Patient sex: M
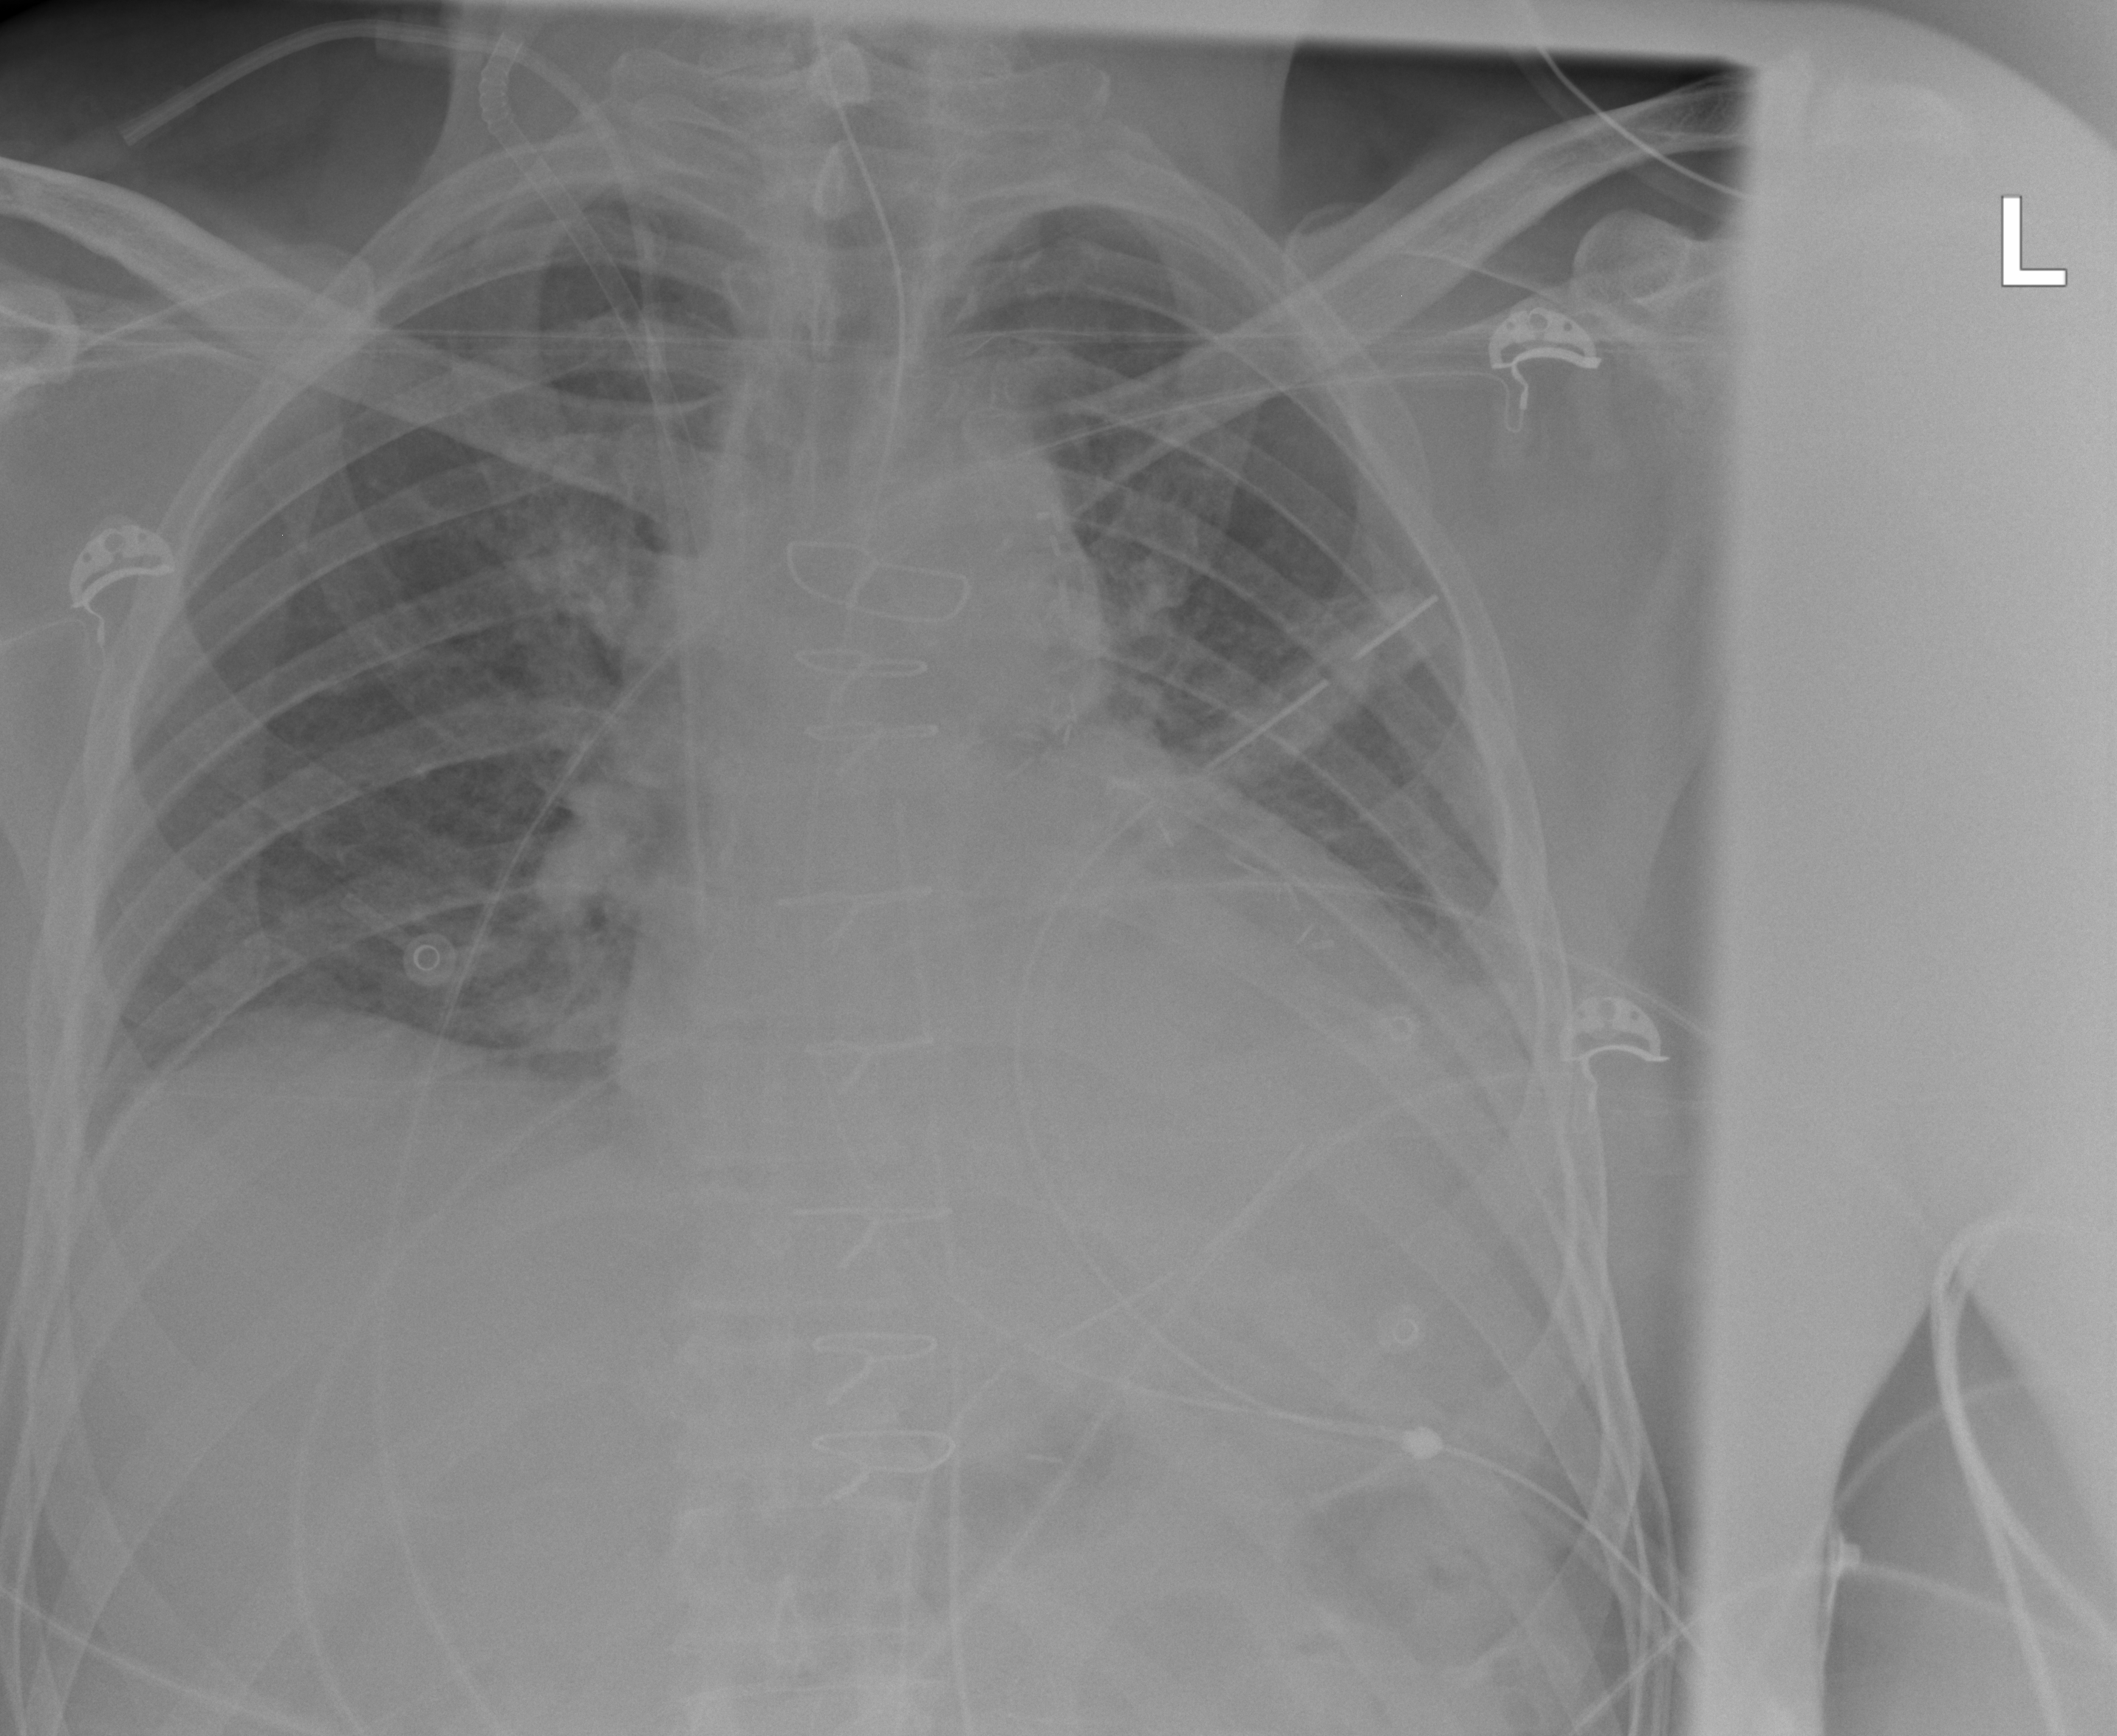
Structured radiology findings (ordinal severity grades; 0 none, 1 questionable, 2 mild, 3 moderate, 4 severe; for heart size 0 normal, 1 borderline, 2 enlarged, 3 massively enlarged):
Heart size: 2
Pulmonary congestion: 0
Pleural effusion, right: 0
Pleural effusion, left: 2
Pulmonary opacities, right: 0
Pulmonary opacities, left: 0
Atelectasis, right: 0
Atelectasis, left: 2